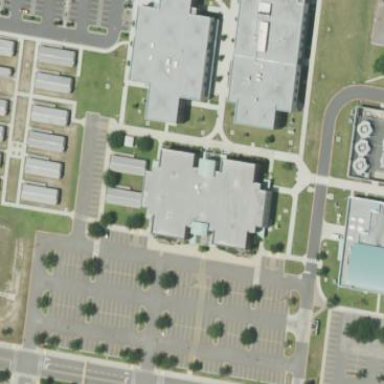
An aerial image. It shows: College building.